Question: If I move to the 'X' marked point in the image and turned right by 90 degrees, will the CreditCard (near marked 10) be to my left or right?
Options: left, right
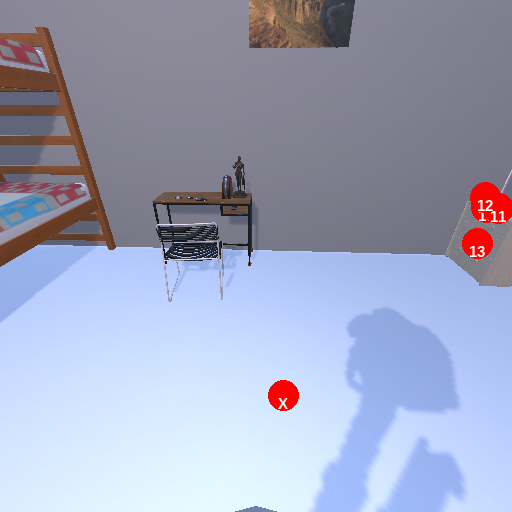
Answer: left